Field crop: maize
Growth stage: 1
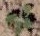
Species: chenopodium